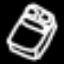
Label: bed